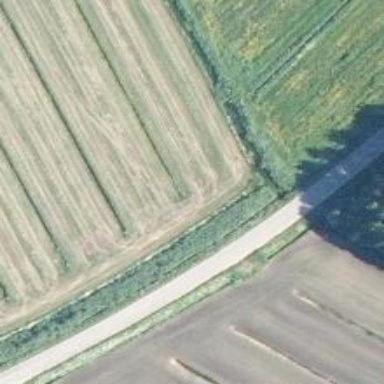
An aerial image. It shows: Tertiary road.